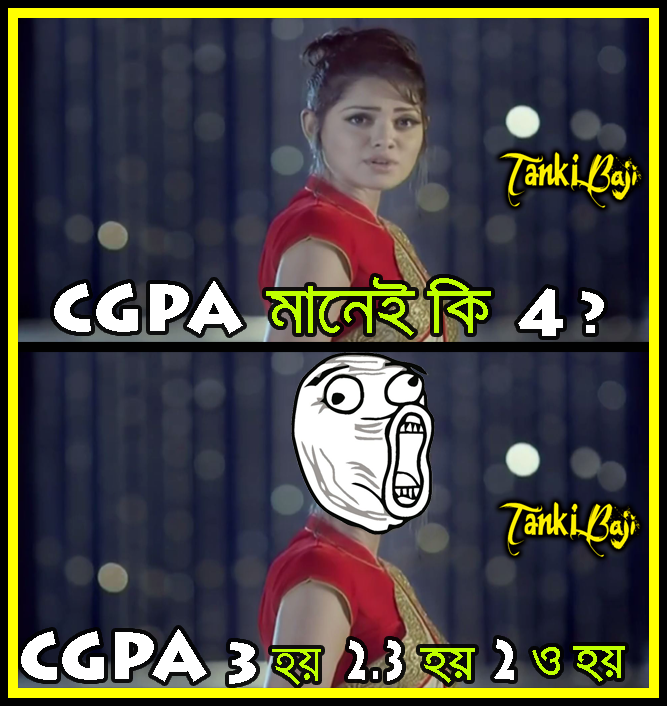
Caption: CGPA মানেই কি 4?CGPA 3 হয় 2.3 হয় 2 ও হয়
Label: non-hate